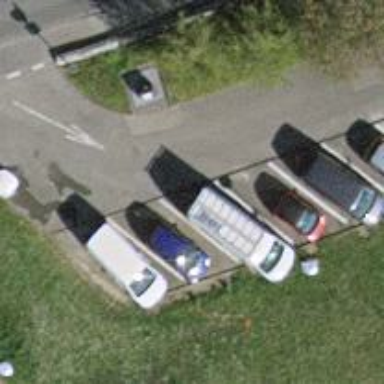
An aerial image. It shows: Road serving as parking aisle.